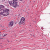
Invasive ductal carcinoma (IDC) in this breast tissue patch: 1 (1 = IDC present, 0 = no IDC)